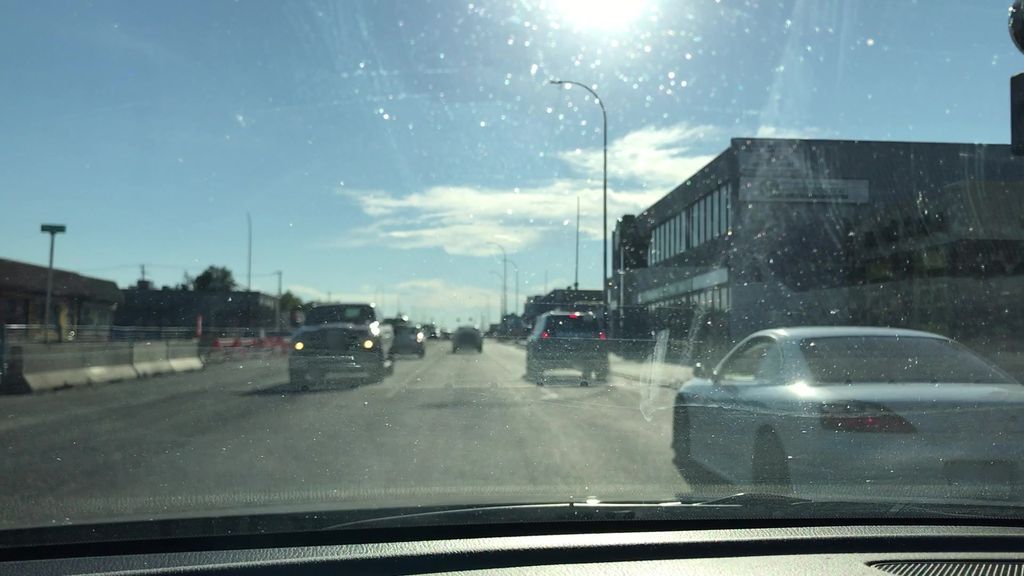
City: calgary